高二 · 变换几何
函数 $f(x)=A \cos (\omega x+\varphi)$ (其中 $A>0, \omega>0,|\varphi|<\frac{\pi}{2}$ ) 的图象如图所示. 为了得到 $g(x)=-A \cos \omega x$ 的图象, 只需把 $y=f(x)$ 的图象上所有的点 ( )

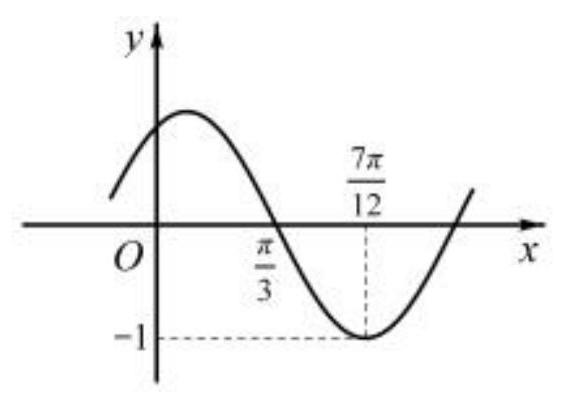
A. 向右平移 $\frac{\pi}{12}$ 个单位长度
B. 向右平移 $\frac{5 \pi}{12}$ 个单位长度

C. 向左平移 $\frac{\pi}{12}$ 个单位长度

D. 向左平移 $\frac{5 \pi}{12}$ 个单位长度
答案: B
解析: 由图知: $A=1, T=4\left(\frac{7 \pi}{12}-\frac{\pi}{3}\right)=\pi$,

所以 $\omega=\frac{2 \pi}{T}=2, f(x)=\cos (2 x+\varphi)$,

当 $x=\frac{7 \pi}{12}$ 时, $f(x)=\cos (2 x+\varphi)$ 有最小值,

所以 $2 \times \frac{7 \pi}{12}+\varphi=\pi+2 k \pi(k \in \mathbf{Z})$, 所以 $\varphi=-\frac{\pi}{6}+2 k \pi(k \in \mathbf{Z})$,

又因为 $|\varphi|<\frac{\pi}{2}$, 所以 $k=0, \varphi=-\frac{\pi}{6}$,

所以 $f(x)=\cos \left(2 x-\frac{\pi}{6}\right), g(x)=-\cos 2 x=\cos (2 x-\pi)$,

所以只需要把 $f(x)=\cos \left(2 x-\frac{\pi}{6}\right)$ 图象上所有的点向右平移 $\frac{5 \pi}{12}$ 个单位长度得

$\cos \left[2\left(x-\frac{5 \pi}{12}\right)-\frac{\pi}{6}\right]=\cos (2 x-\pi)=-\cos 2 x=g(x)$,

故选 B.